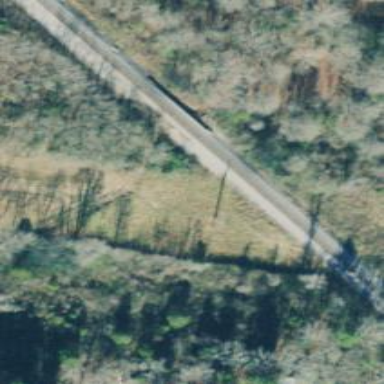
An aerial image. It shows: Railway bridge.